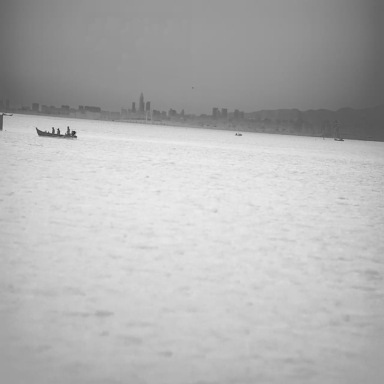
There are four bulk_carriers in the infrared image.